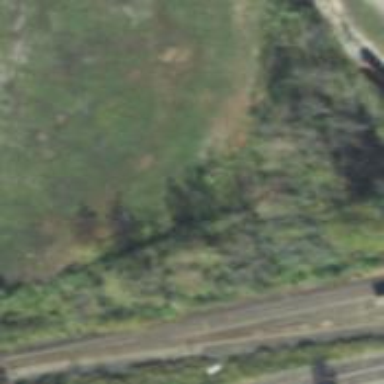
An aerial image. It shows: Disused railway spur.